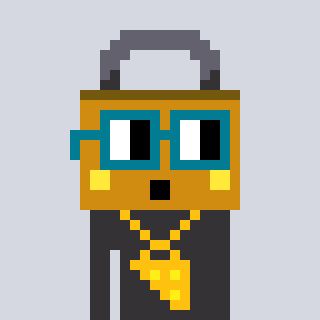
a pixel art character with square dark green glasses, a lock-shaped head and a grayscale-colored body on a cool background